Question: Here is an screenshot of the code:

The image shows a more clear view, so you better see it
'''
import UIKit
class ViewController: UIViewController {
// Inputs
@IBOutlet weak var billField: UITextField!
//Outputs
@IBOutlet weak var tipPercentageLabel: UILabel!
@IBOutlet weak var personsLabel: UILabel!
@IBOutlet weak var tipTotalLabel: UILabel!
@IBOutlet weak var tipPerPerson: UILabel!
@IBOutlet weak var GrandTotalLabel: UILabel!
@IBOutlet weak var totalPerPerson: UILabel!
//Slider
@IBOutlet weak var tipSlider: UISlider!
@IBOutlet weak var personsStepper: UIStepper!
// Variables var amountDouble = Double(50)
var sliderValue = 18
var tipPerc = 0.18
var tip = Double(10)
var myTip = Double(10)
var persons = Int(1)
override func viewDidLoad() {
super.viewDidLoad()
// Do any additional setup after loading the view, typically from a nib.
GrandTotalLabel.text = "Grand Total"
}
override func didReceiveMemoryWarning() {
super.didReceiveMemoryWarning()
// Dispose of any resources that can be recreated.
}
@IBAction func tipSliderChanged(sender: UISlider) {
print("tip adjusted")
sliderValue = Int(sender.value)
tipPerc = Double(sliderValue) * 0.01
tipPercentageLabel.text = "\(sliderValue)%"
}
@IBAction func personsStepper(sender: UIStepper) {
print("persons adjusted")
persons = Int(sender.value)
personsLabel.text = "\(persons)"
}
let pctFormatter = NSNumberFormatter()
pctFormatter.numberStyle = NSNumberFormatterStyle.CurrencyStyle
'''
'''
amountDouble = (billField.text as NSString).doubleValue
tip = amountDouble * tipPerc
tipPercentageLabel.text = "(Int(sliderValue))%"
tipTotalLabel.text = pctFormatter.stringFromNumber(tip)
var result = Double(amountDouble)+Double(tip)
'''
'''
GrandTotalLabel.text = pctFormatter.stringFromNumber(tip/personsDouble)
'''
'''
myTip = Double(tip/personsDouble)
totalPerPerson.text = pctFormatter.stringFromNumber(result / personsDouble)
}
'''
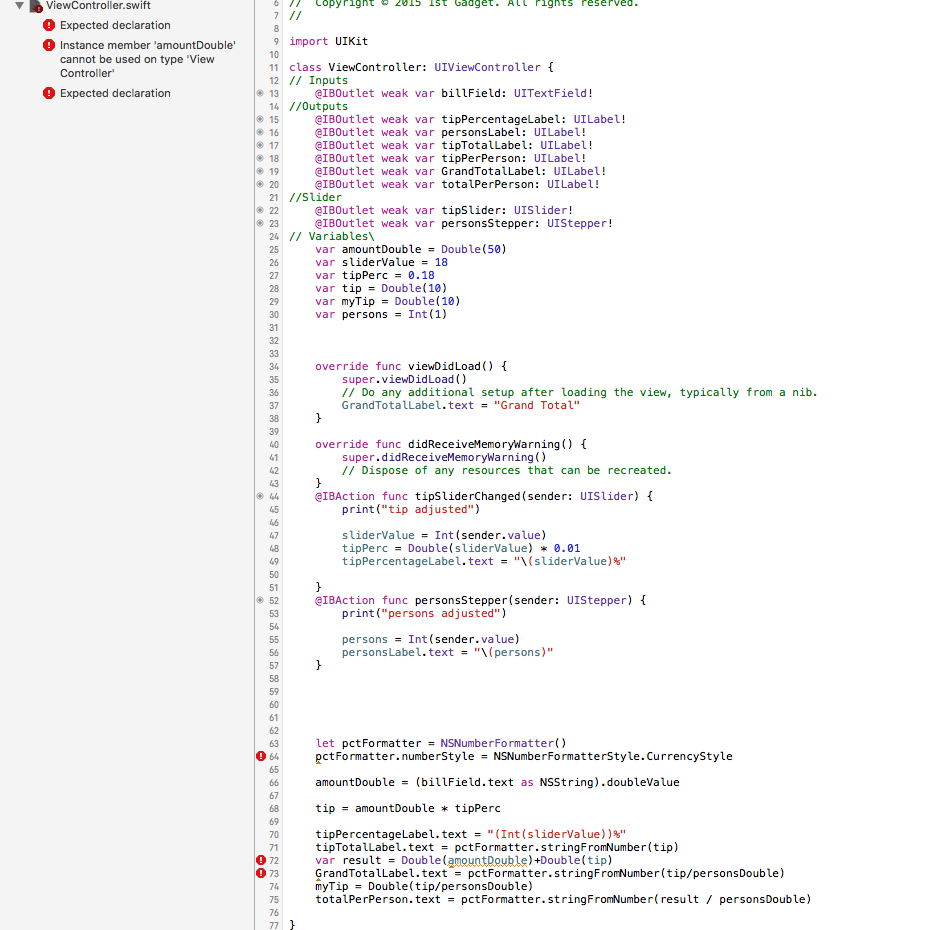
Answer: The problem is that you have lines of code that are not within a method. That code is just sitting inside the 'class' definition and the compiler doesn't know what to make of that outside of a 'func' implementation.
By the way, if your intent was to define a property that is initialized with code, you could do something like:
'''
let pctFormatter: NSNumberFormatter = {
let _formatter = NSNumberFormatter()
_formatter.numberStyle = .CurrencyStyle
return _formatter
}()
'''
But the other lines of code below that 'pctFormatter' were clearly intended to be put within a method, so put those with a 'func' implementation.